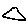
Label: triangle